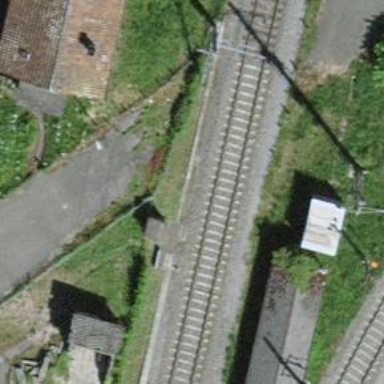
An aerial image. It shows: Railway bridge with electrified tracks and single rail.